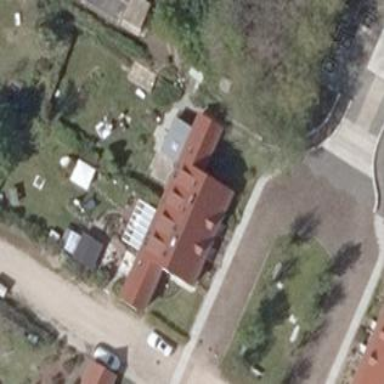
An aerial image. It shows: Semi-detached house.